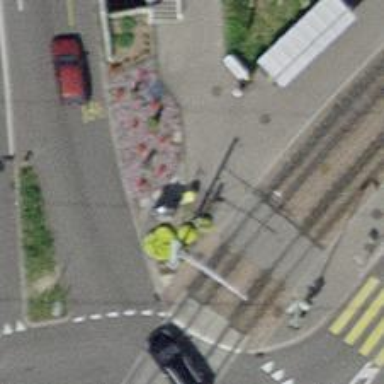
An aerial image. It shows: Post box.